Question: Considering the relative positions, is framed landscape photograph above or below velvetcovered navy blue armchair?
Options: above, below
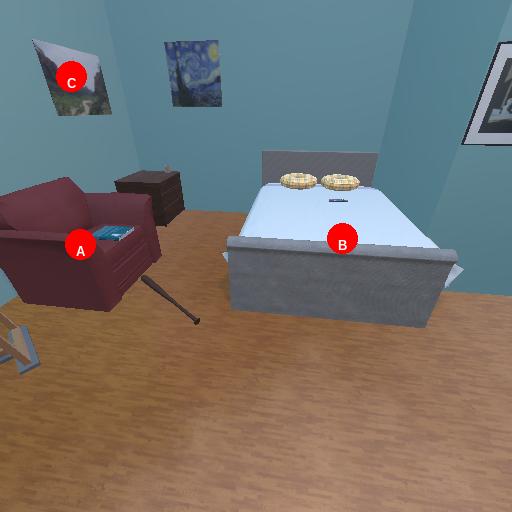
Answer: above